Interaction volume radius: 10 \u00c5
Interaction volume height: 10 \u00c5
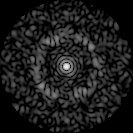
Disorder parameter: 0.8494